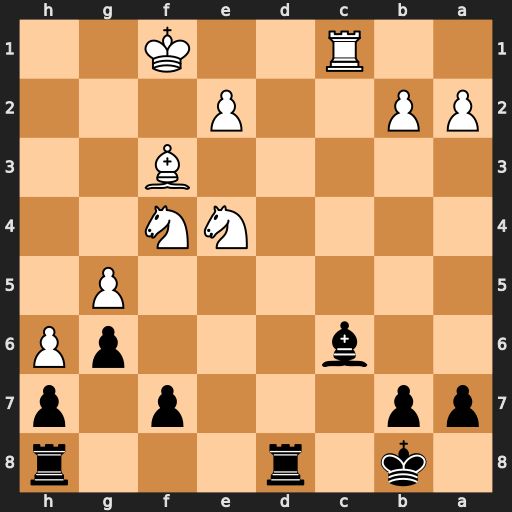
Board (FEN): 1k1r3r/pp3p1p/2b3pP/6P1/4NN2/5B2/PP2P3/2R2K2
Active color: b
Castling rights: -
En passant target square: -
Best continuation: Bxe4 Bxe4 Rd4